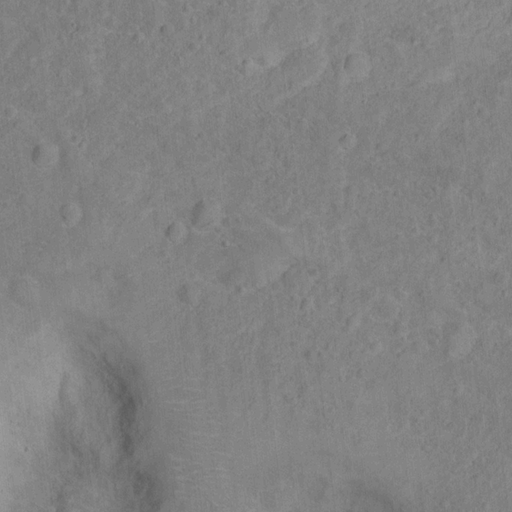
Classes present: Background